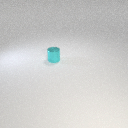
small cyan metal cylinder